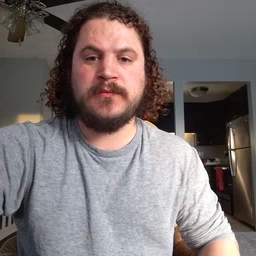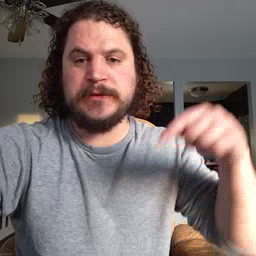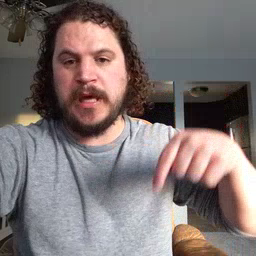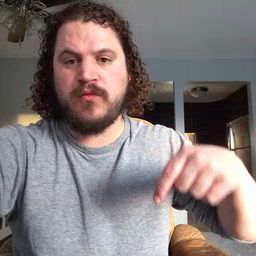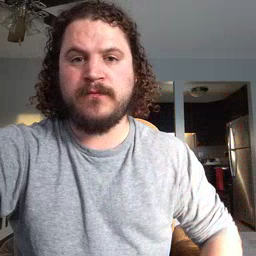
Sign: down